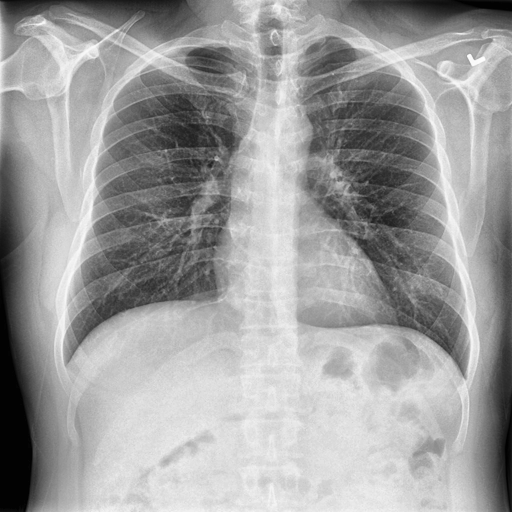
Finding: NORMAL